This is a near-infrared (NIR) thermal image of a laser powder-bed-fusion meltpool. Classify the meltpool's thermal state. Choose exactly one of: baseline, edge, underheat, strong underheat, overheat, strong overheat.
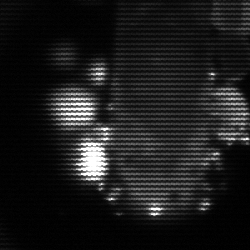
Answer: strong underheat